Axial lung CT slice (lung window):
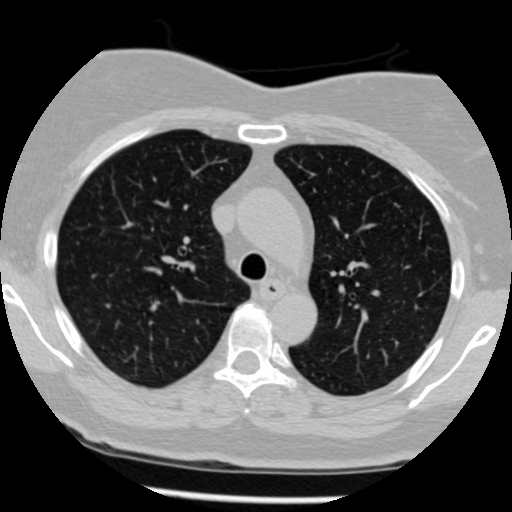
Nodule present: no